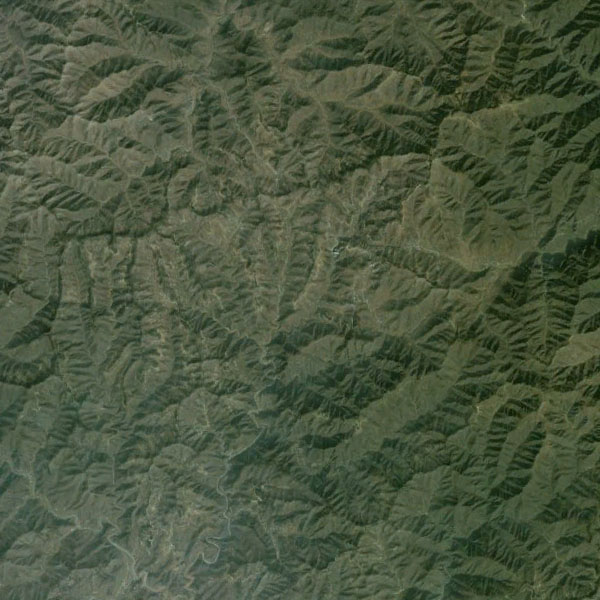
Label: Mountain